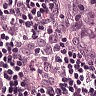
Metastatic tissue present: yes